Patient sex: F
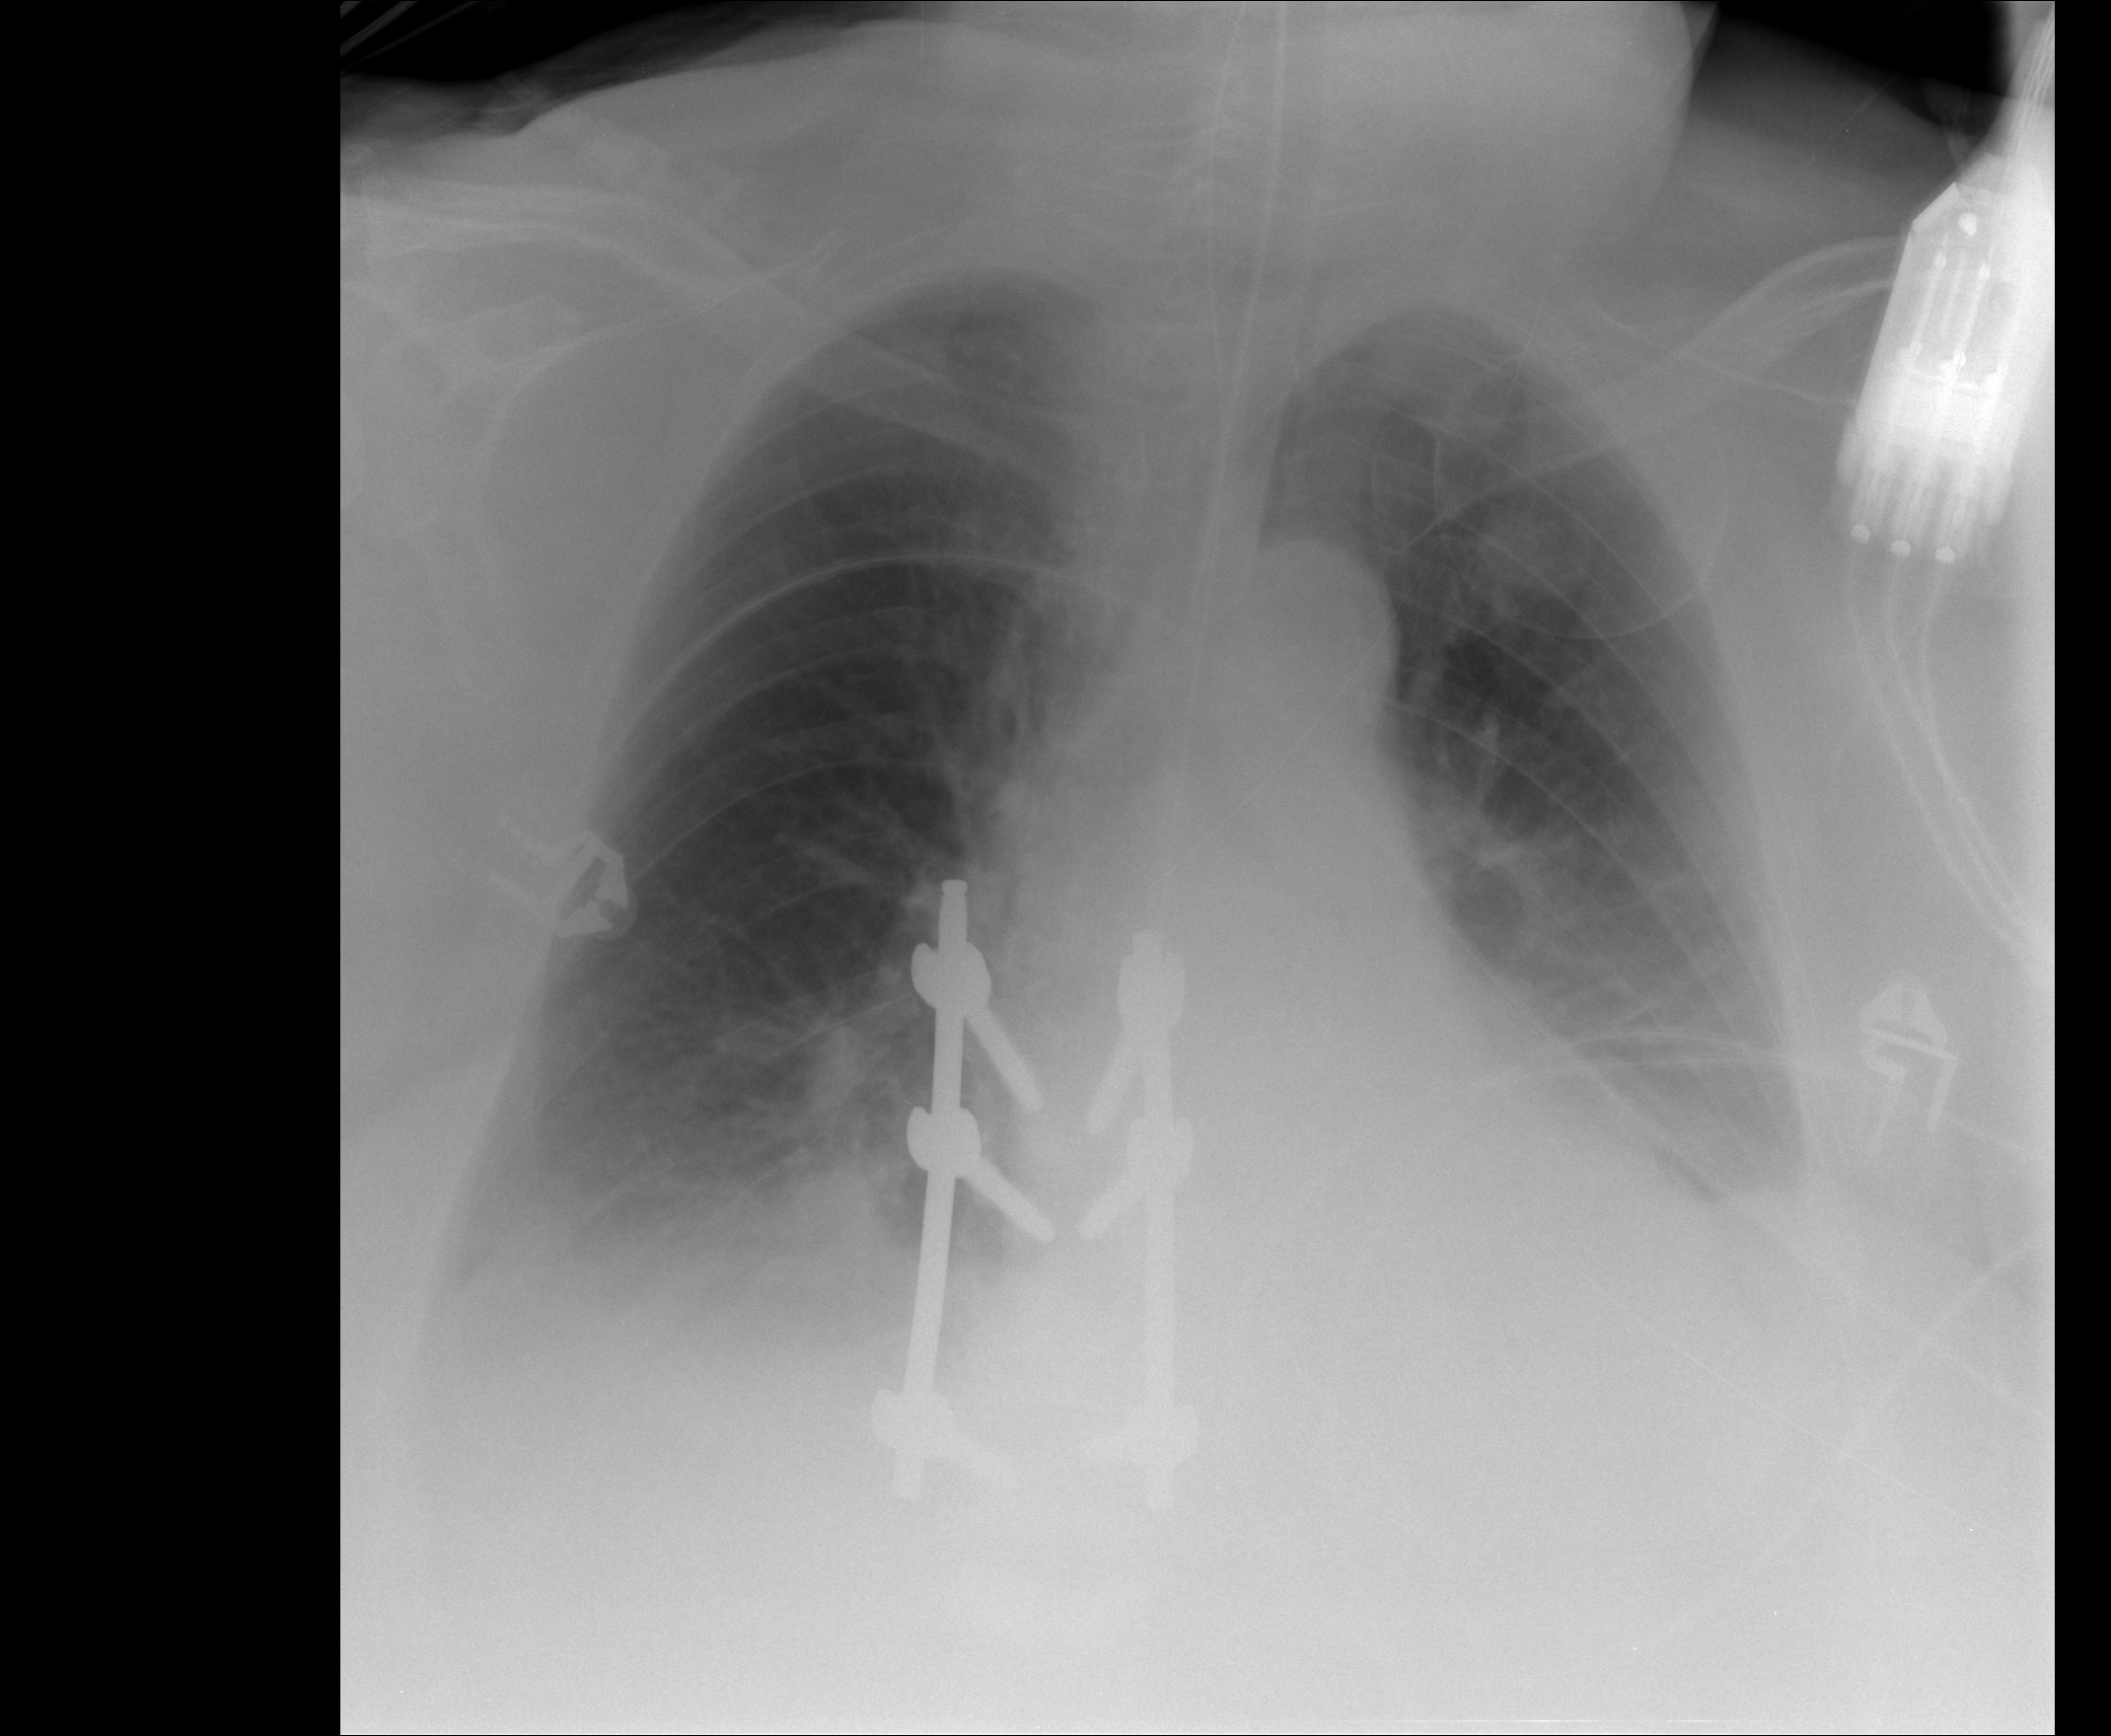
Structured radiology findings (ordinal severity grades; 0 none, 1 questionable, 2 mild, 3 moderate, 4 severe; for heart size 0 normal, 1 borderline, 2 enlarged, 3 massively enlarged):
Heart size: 2
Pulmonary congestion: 1
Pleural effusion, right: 2
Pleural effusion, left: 2
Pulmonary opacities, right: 1
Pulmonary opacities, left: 0
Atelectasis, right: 2
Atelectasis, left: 2